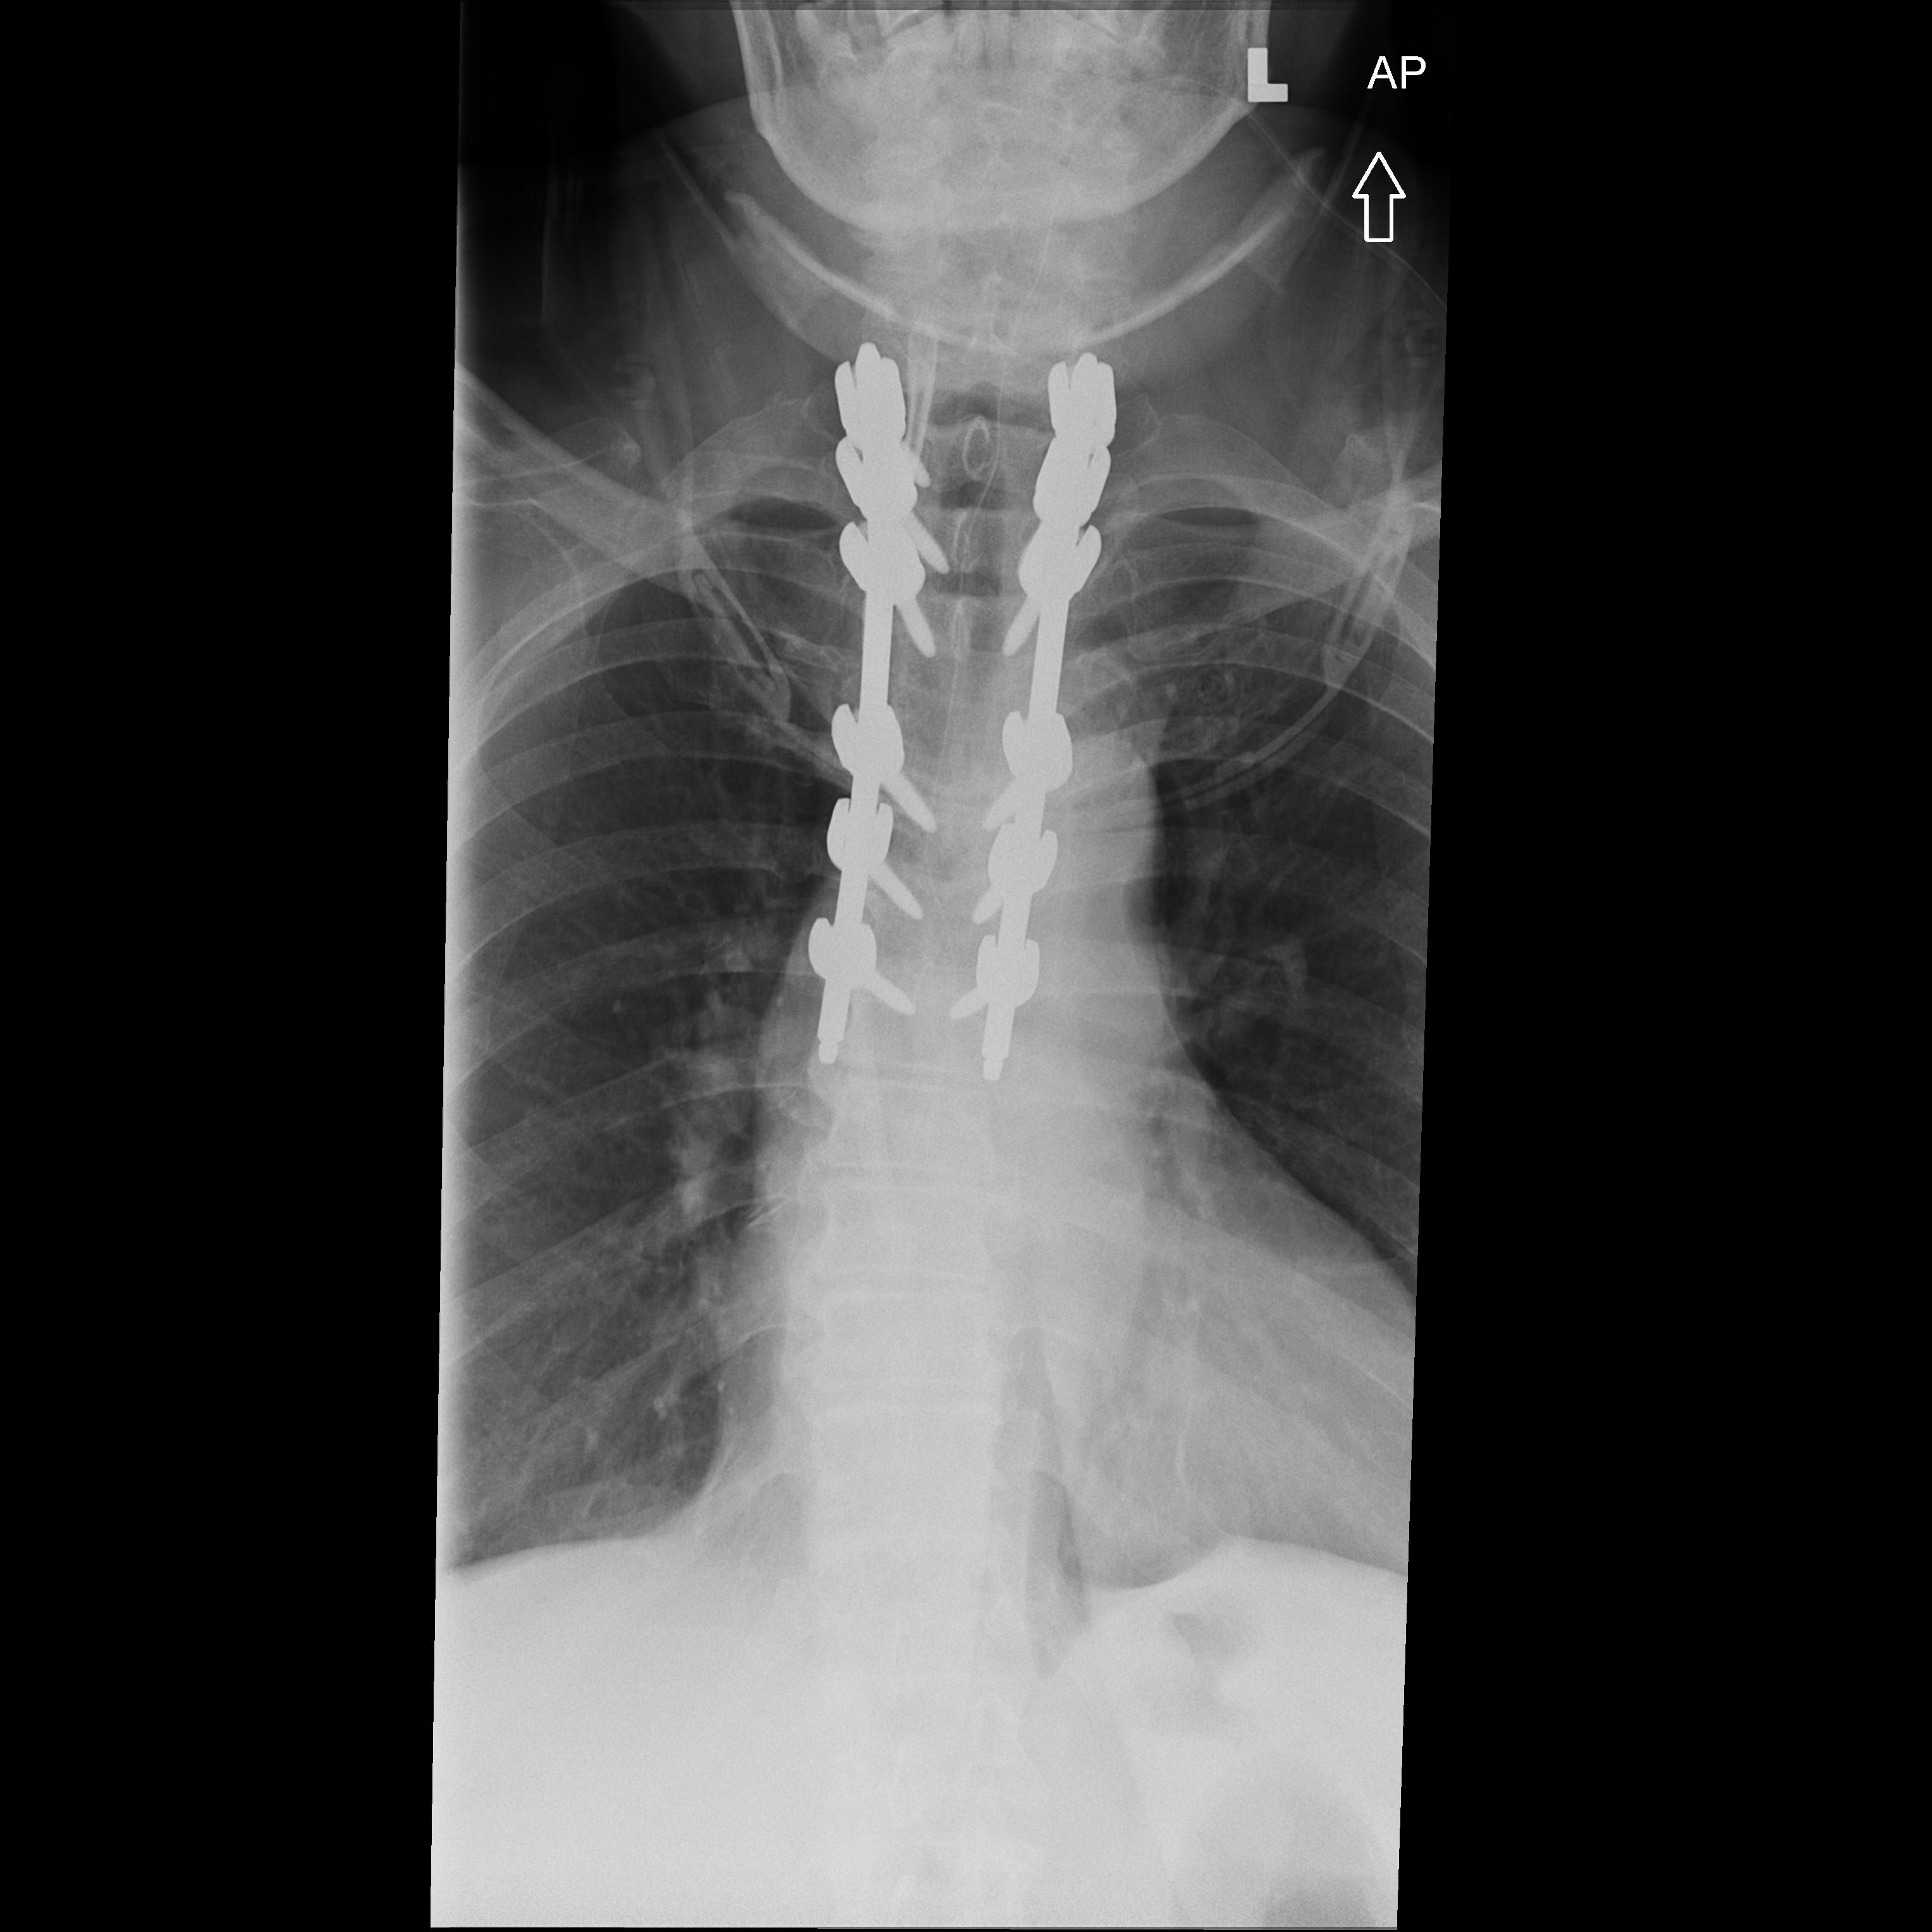
View: AP
Implant manufacturer: medtronic solera